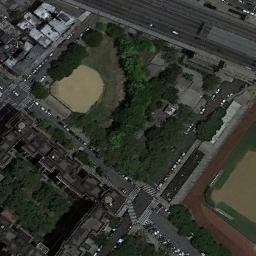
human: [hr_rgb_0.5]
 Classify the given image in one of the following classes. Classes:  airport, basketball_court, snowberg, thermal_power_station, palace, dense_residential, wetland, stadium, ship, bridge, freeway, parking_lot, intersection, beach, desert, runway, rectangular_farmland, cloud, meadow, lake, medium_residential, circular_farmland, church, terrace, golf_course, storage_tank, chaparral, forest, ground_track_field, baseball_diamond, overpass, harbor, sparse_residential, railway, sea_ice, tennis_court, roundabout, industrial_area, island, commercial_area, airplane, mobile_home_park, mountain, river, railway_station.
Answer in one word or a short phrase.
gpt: baseball_diamond